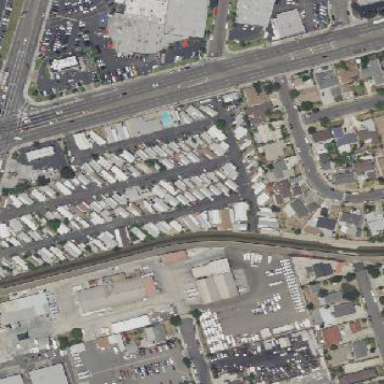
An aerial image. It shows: Residential area known as trailer park.